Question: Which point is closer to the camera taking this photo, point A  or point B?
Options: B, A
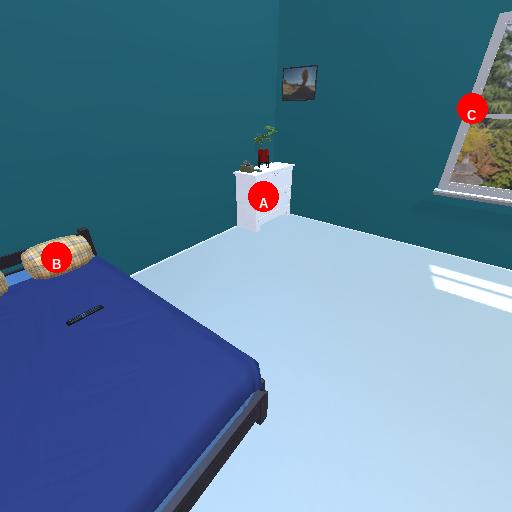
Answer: B